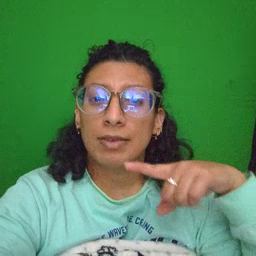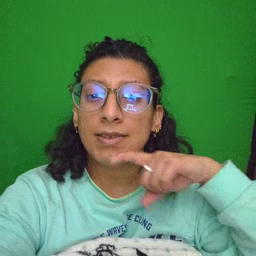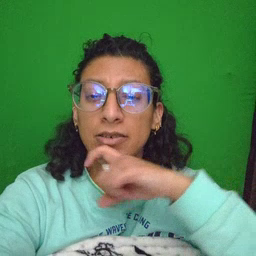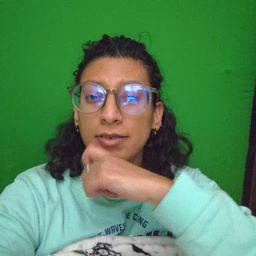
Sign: cereal